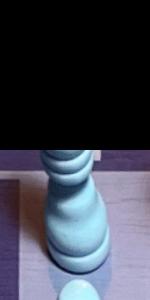
Label: Bishop_White